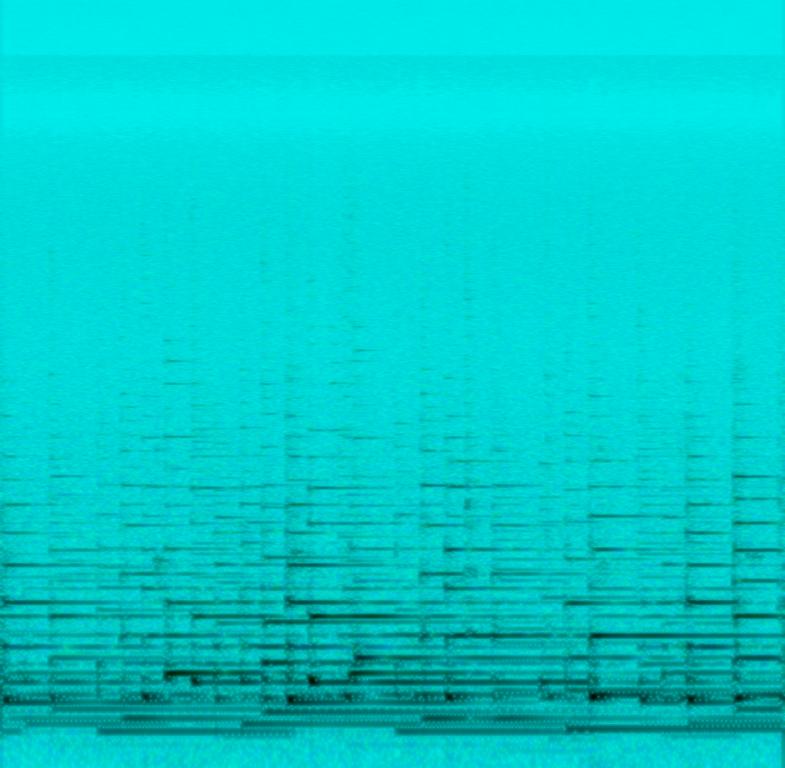
The low quality recording features an arpeggiated harp melody. It sounds emotional and passionate and the recording is noisy, in mono and a bit muffled.